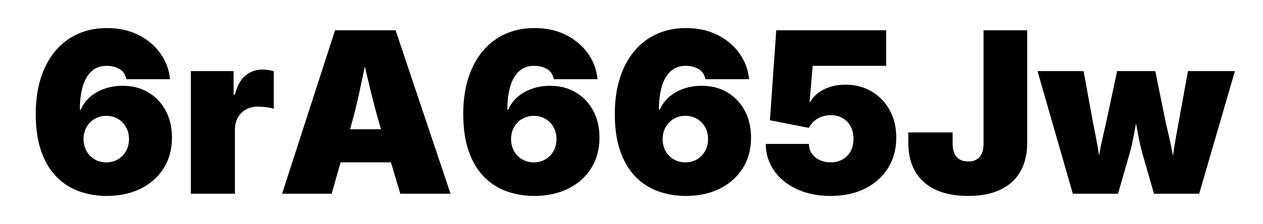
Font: Inter_Black